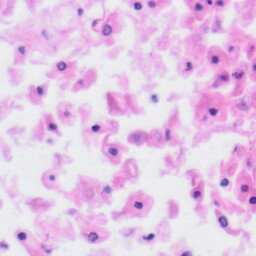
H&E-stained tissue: Tonsil